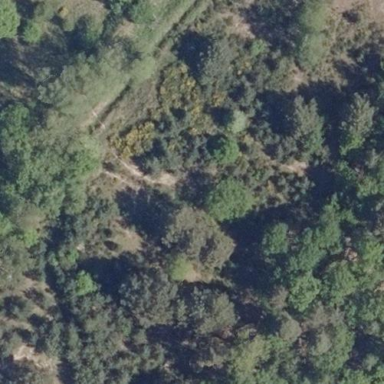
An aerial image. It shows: Patch of scrub vegetation.